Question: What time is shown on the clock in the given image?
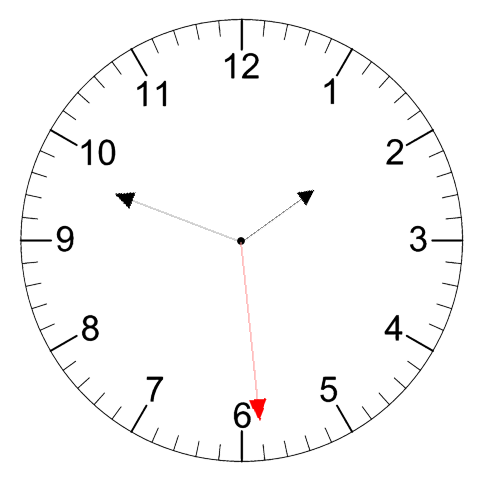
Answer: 01:48:29